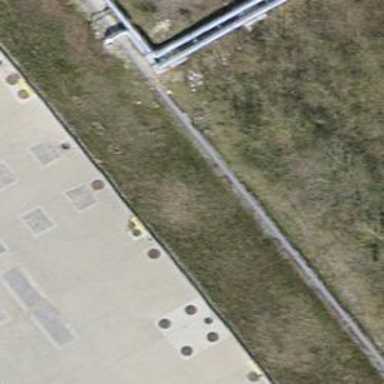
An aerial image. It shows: Flat roof building with light gray exterior. The roof is covered with grass.